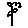
Label: flower